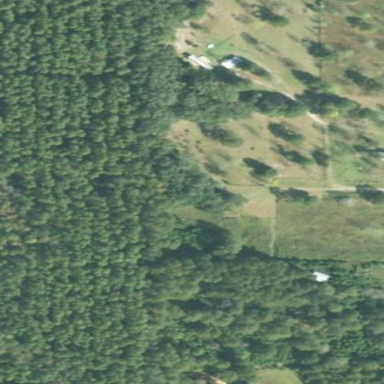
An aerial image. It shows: Mixed leaf woodland.